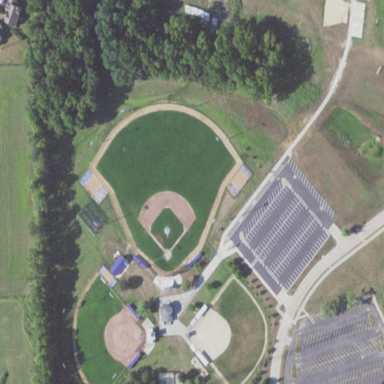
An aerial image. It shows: Baseball pitch for leisure land.